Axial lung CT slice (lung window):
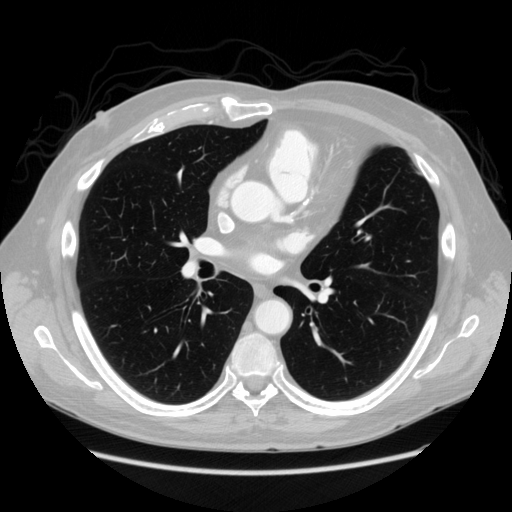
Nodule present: no